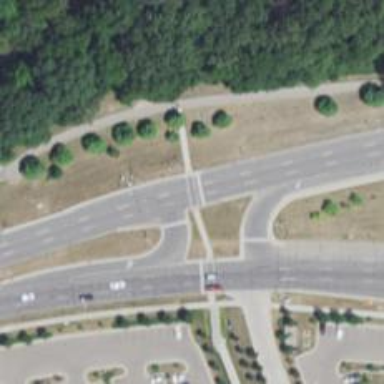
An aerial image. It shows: Marked crossing on cycleway.